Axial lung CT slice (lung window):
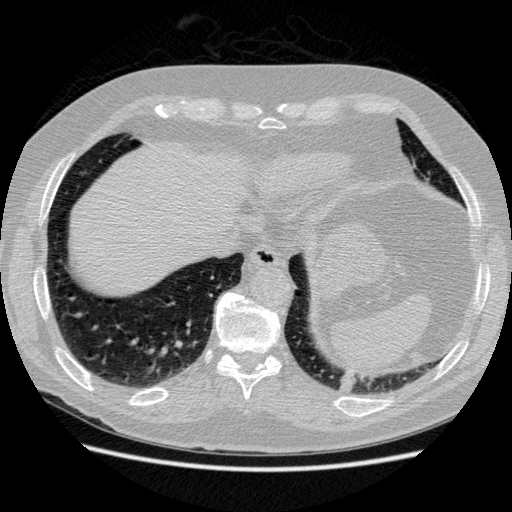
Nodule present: no